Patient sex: M
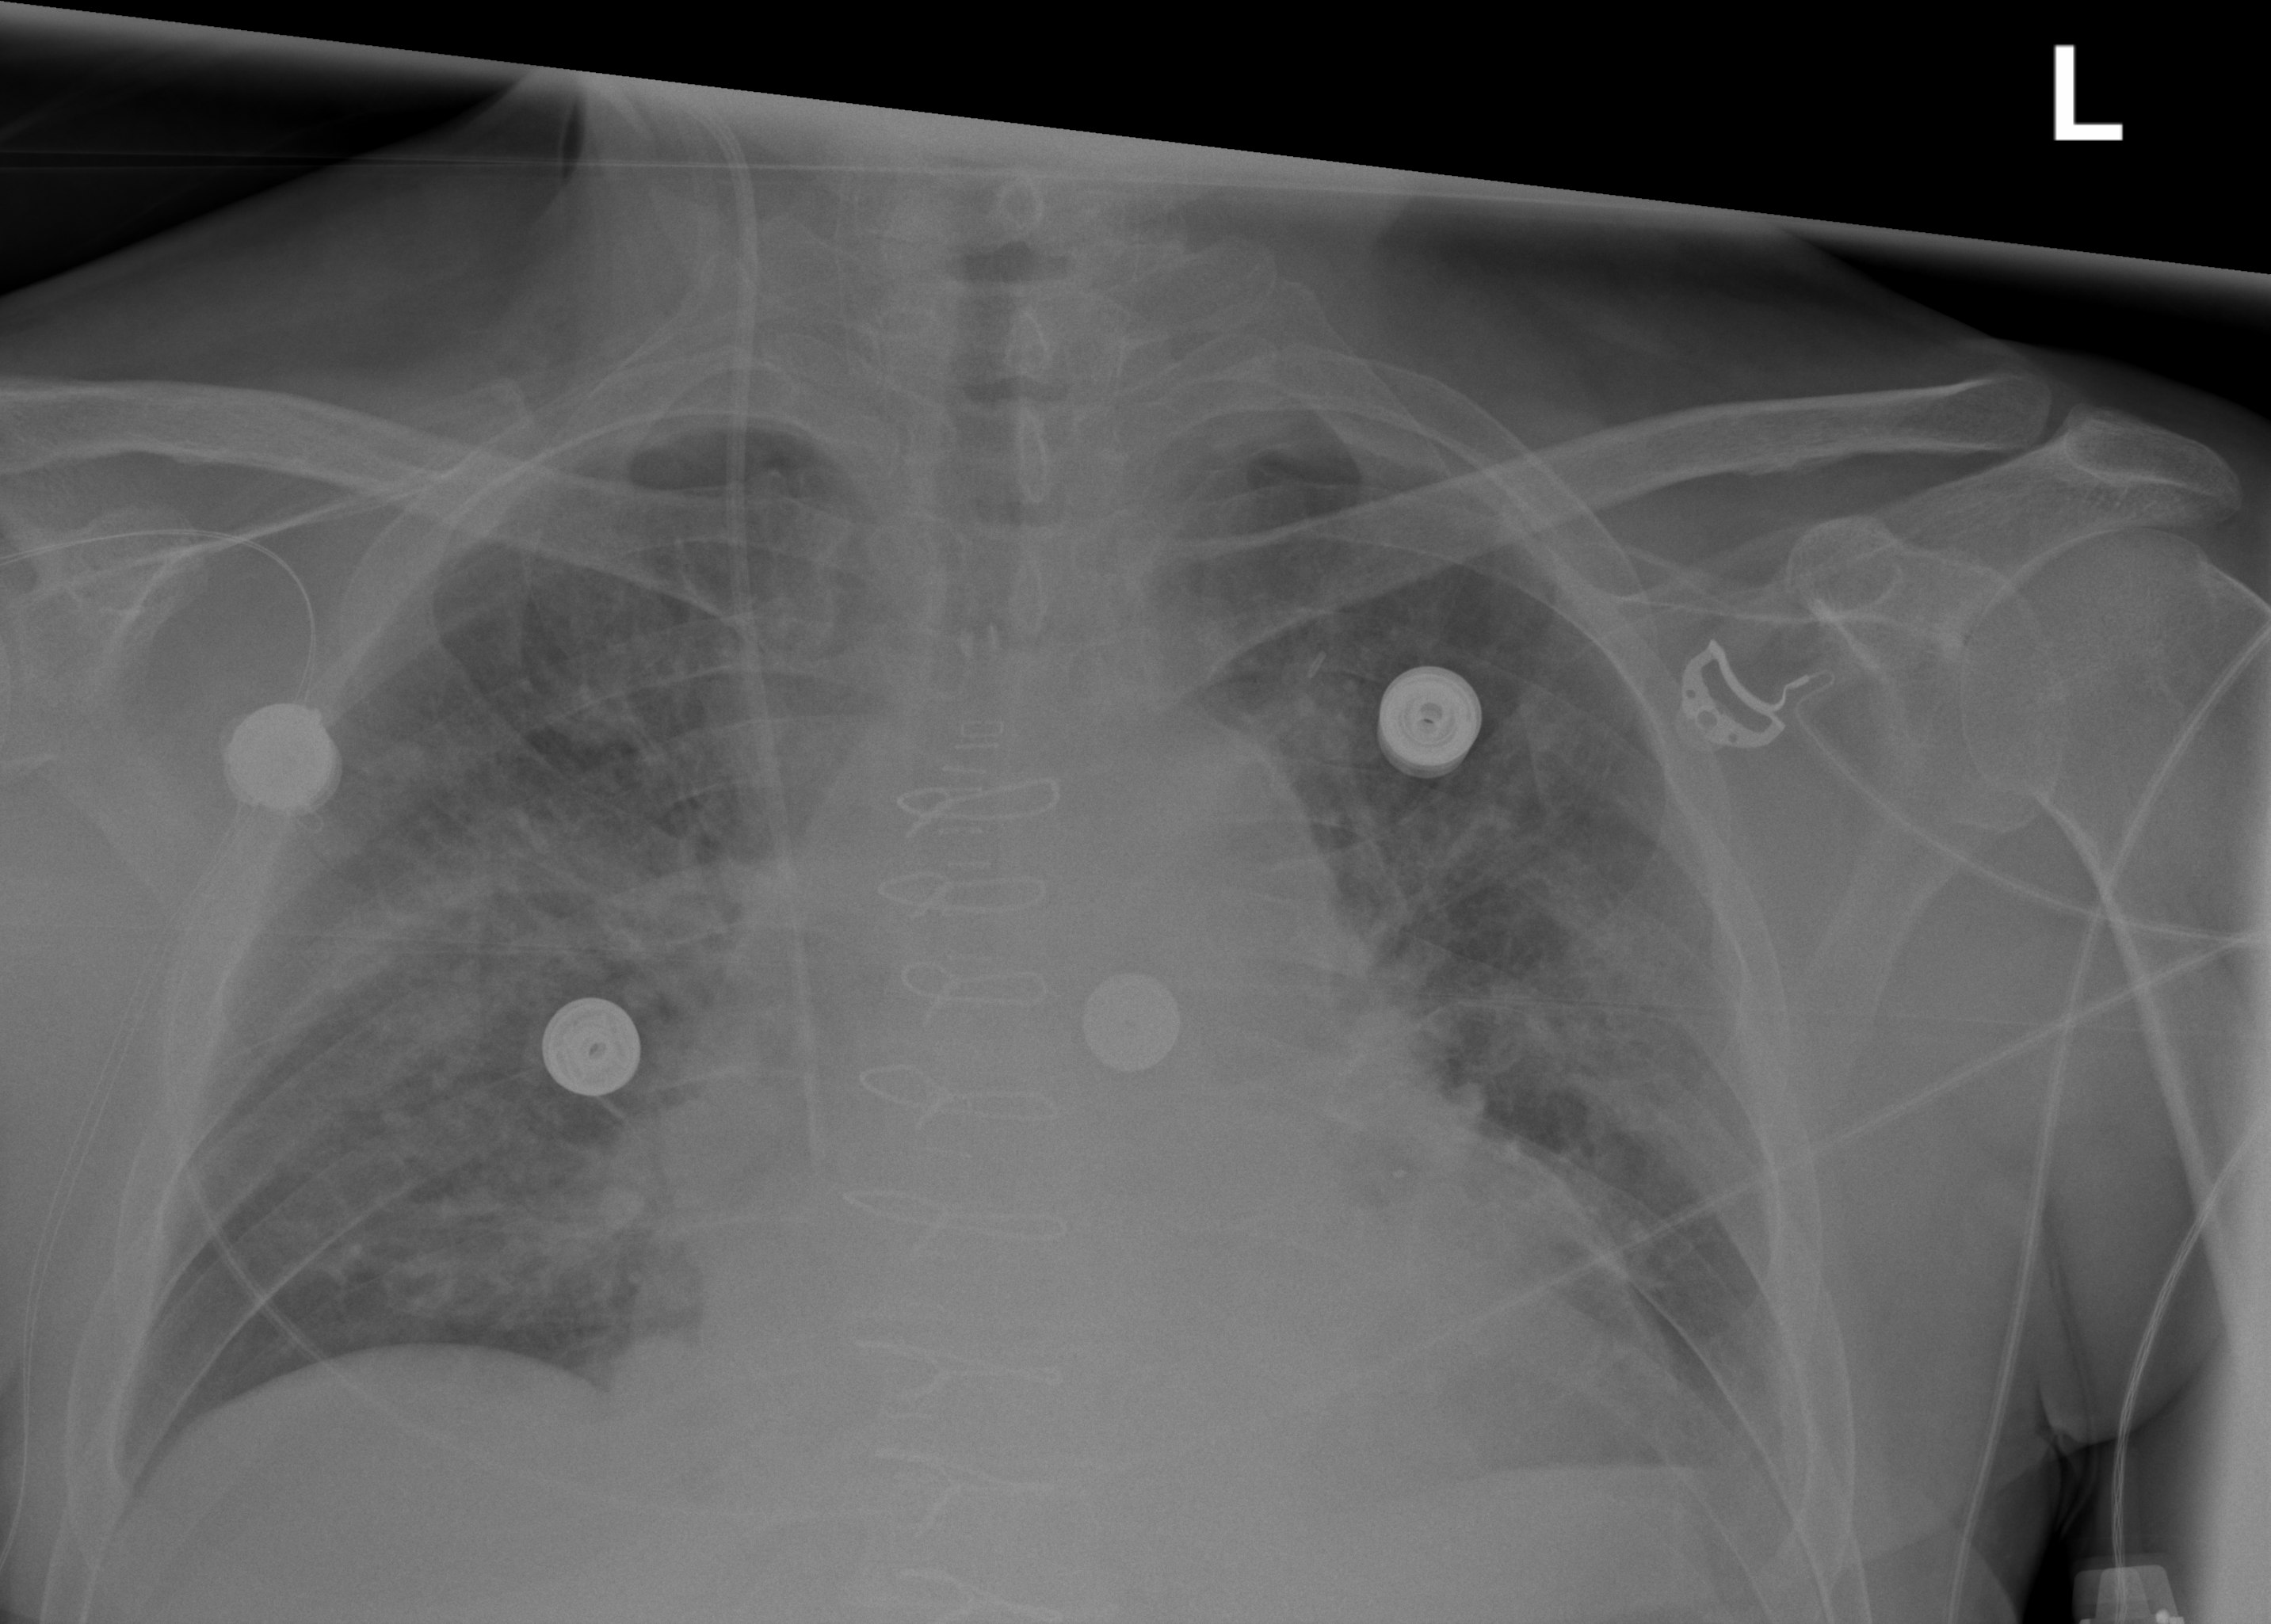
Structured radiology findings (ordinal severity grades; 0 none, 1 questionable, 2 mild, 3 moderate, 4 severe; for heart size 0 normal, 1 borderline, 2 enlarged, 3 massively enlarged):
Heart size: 2
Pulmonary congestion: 2
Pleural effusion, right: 0
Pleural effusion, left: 2
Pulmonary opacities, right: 0
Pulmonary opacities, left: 0
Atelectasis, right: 0
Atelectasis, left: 0